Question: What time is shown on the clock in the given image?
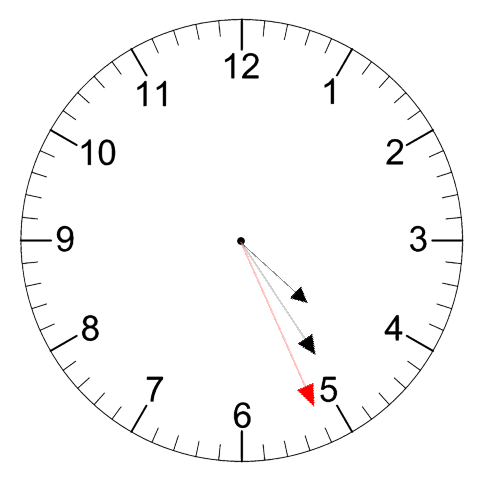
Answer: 04:24:26